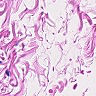
Metastatic tissue present: no